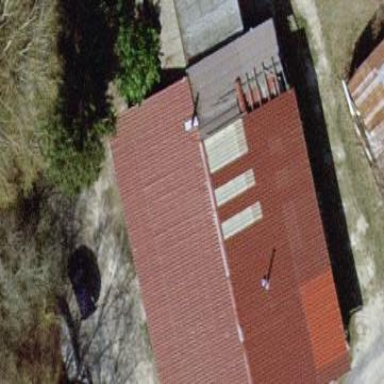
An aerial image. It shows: Shed building.